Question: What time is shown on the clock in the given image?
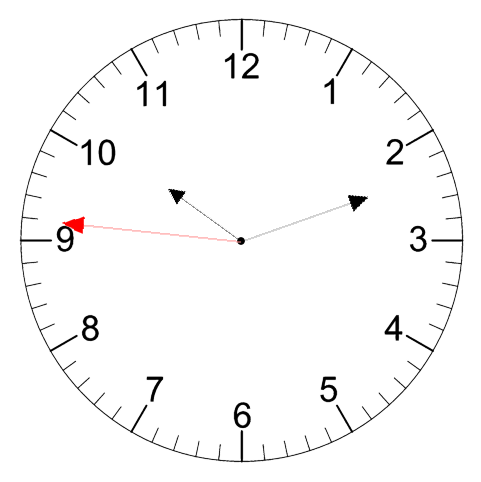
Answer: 10:11:46